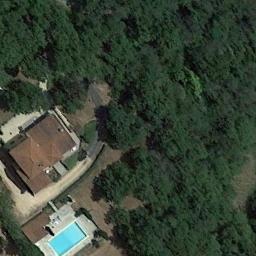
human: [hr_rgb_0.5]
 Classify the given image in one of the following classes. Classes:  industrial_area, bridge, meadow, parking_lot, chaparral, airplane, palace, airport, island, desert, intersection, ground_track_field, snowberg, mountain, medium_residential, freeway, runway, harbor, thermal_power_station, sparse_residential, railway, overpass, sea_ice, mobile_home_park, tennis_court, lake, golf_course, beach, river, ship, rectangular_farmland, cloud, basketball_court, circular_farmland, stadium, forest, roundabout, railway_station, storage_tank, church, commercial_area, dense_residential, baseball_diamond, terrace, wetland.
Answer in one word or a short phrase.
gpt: sparse_residential